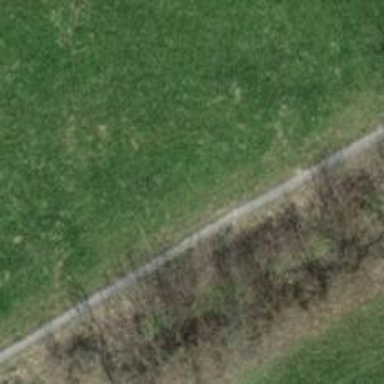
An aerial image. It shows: Path with excellent trail visibility.